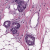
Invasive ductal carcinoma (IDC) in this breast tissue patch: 0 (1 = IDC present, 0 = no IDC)